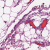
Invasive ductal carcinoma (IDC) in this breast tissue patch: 0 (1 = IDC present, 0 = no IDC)